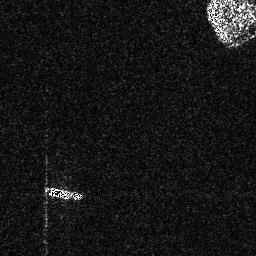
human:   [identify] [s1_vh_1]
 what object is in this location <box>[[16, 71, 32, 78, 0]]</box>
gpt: <ref>1 medium ship at the bottom left</ref>